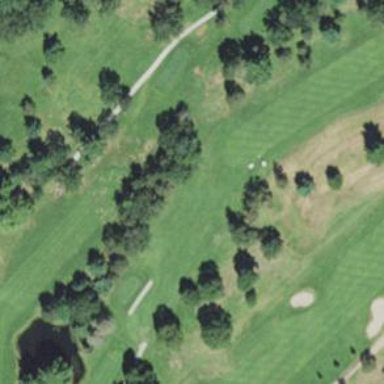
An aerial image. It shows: Golf hole.